Field crop: tomato
Growth stage: 1
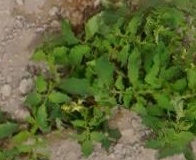
Species: tomato